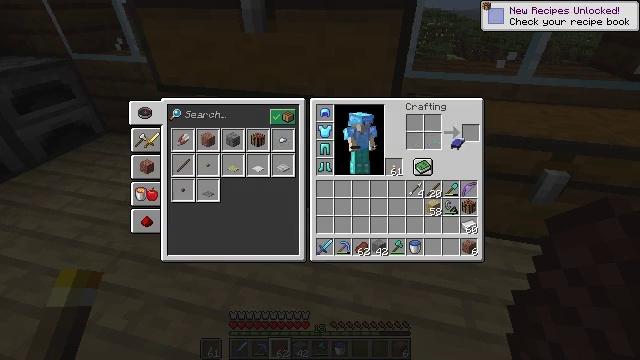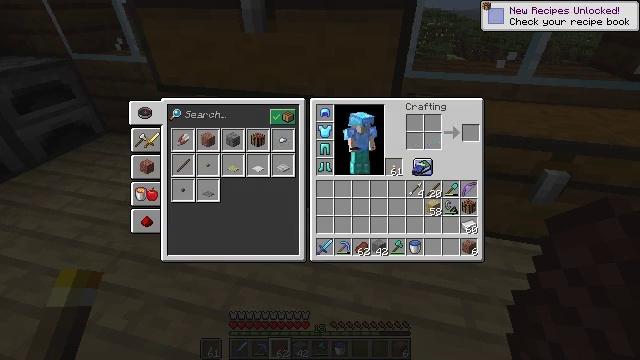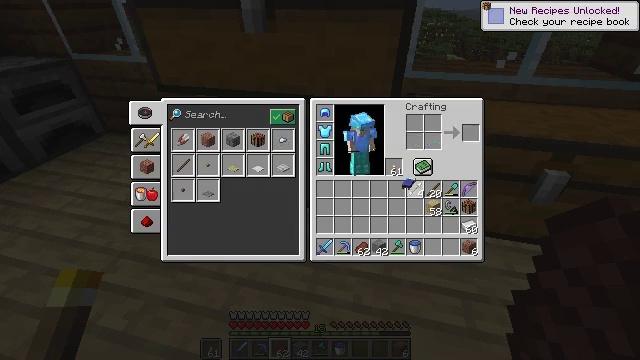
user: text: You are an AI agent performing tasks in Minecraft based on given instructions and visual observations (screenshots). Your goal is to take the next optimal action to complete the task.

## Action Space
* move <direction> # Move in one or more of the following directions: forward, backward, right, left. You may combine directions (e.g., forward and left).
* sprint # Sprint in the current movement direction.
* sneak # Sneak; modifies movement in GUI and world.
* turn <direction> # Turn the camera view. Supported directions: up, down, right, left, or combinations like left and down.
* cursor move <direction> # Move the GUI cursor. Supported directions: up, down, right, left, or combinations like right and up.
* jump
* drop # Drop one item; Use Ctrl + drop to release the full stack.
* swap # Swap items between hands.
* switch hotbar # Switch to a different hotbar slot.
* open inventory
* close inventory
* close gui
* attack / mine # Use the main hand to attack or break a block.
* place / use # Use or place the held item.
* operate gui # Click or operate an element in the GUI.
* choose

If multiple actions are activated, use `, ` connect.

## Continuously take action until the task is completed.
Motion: motion action
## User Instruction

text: Combine blue wool and planks to craft a blue bed.
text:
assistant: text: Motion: turn left and down
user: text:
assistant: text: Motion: turn left and down
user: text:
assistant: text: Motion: no_op